Interaction volume radius: 10 \u00c5
Interaction volume height: 25 \u00c5
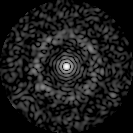
Disorder parameter: 0.8315